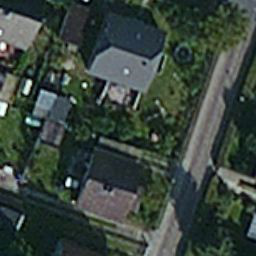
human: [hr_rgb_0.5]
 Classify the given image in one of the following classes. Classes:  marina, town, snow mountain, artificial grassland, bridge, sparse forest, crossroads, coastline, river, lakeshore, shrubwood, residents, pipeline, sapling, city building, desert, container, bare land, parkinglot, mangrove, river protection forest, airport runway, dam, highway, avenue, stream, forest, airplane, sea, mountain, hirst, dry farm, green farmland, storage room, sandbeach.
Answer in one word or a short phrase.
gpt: residents